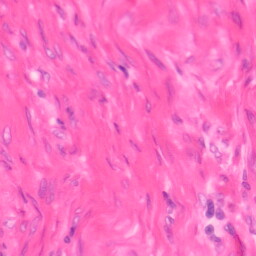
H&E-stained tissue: Colon